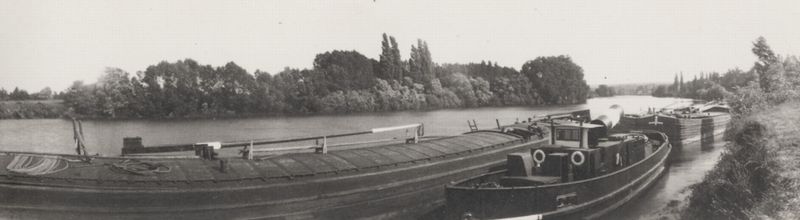
Titel: Kähne hinter dem Grundstück vorbeifahrend
Künstler: Francois Emile Zola
Schlagwörter: baum, himmel, meer, wasser, weiß, bäume, fluss, impressionismus, landschaft, see, ufer, grau, holz, schwarz, gras, wiese, pappeln, wind, brücke, büsche, kanal, insel, wald, boot, boote, handel, kahn, ruder, schiff, schiffe, wellen, liegen, biegung, perspektive, fischer, transport, bug, hafen, kähne, ladung, anleger, kai, lastkahn, strom, dampfer, kutter, leiter, querformat, seile, steg, sturm, tau, schmal, warten, unscharf, befestigung, foto, fotografie, photographie, ringe, fischerboot, fracht, seil, schwimmen, schwarz-weiss, kurve, laubbäume, fähre, stange, breit, deck, black and white, anlegestelle, luke, bord, anlegeplatz, frachter, heck, rhein, elbe, fischauge, kajüte, angelegt, frachtschiff, weitwinkel, flussschiff, industrial ships on river, rettungsring, rettungsringe, binnenschiff, pappen, schwimmreifen